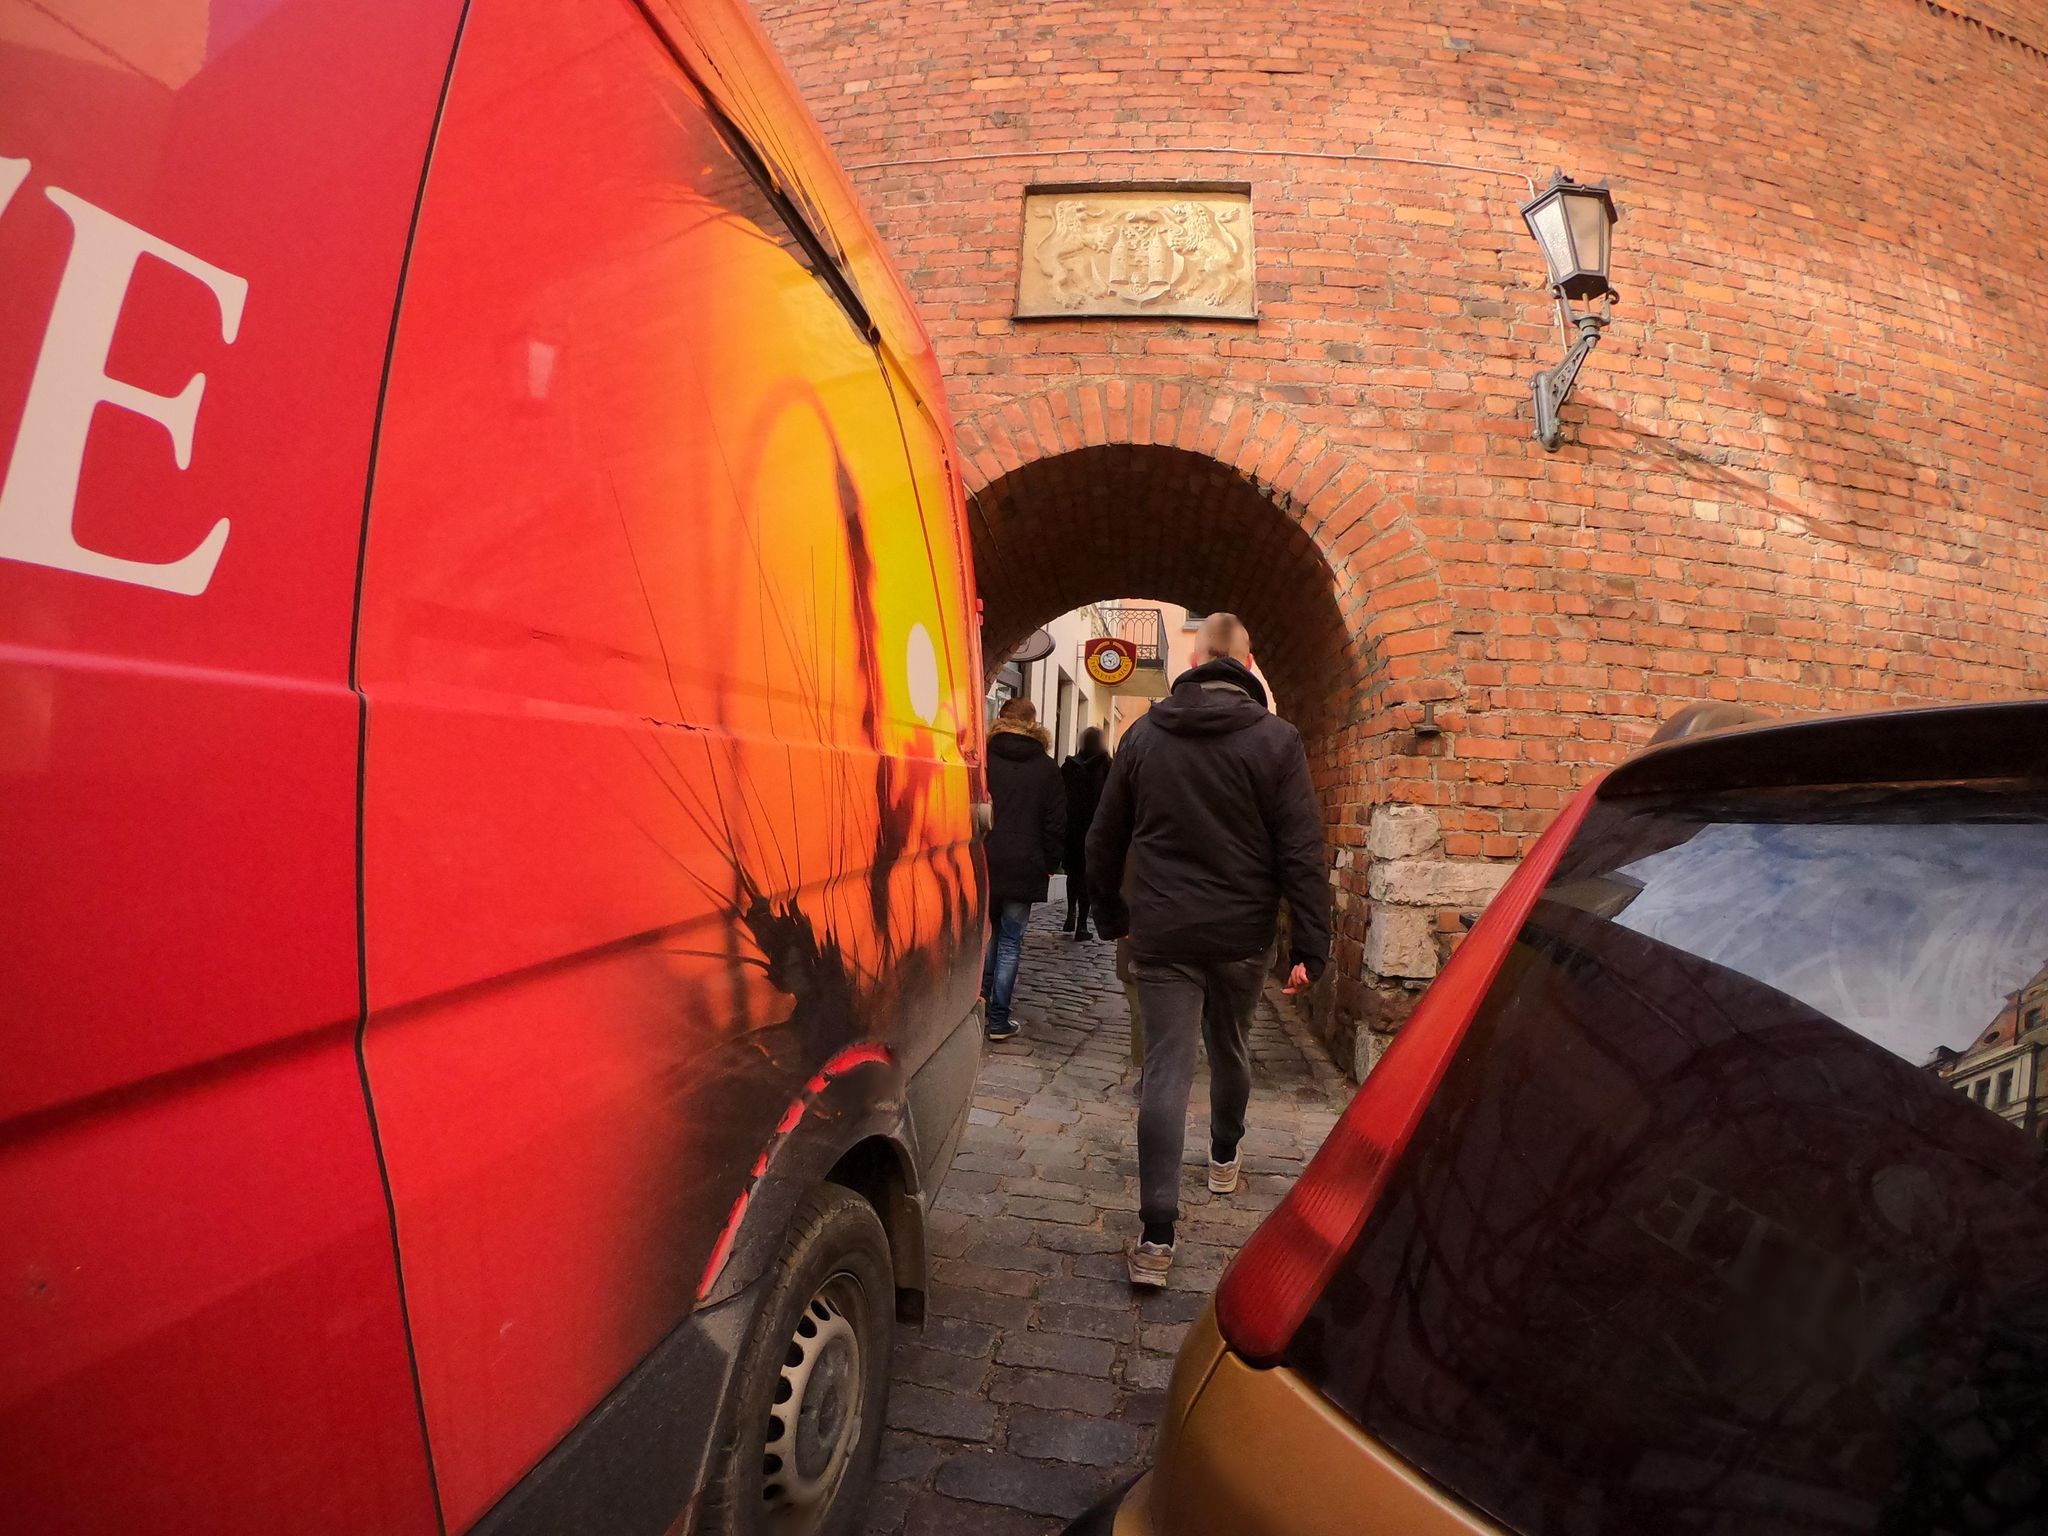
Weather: clear
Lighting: day
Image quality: good
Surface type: walking surface
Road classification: footway, pedestrian, living_street
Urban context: urban centre
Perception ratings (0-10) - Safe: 2.39, Lively: 7.23, Beautiful: 2.42, Boring: 4.33, Depressing: 5.86, Wealthy: 2.82